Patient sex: F
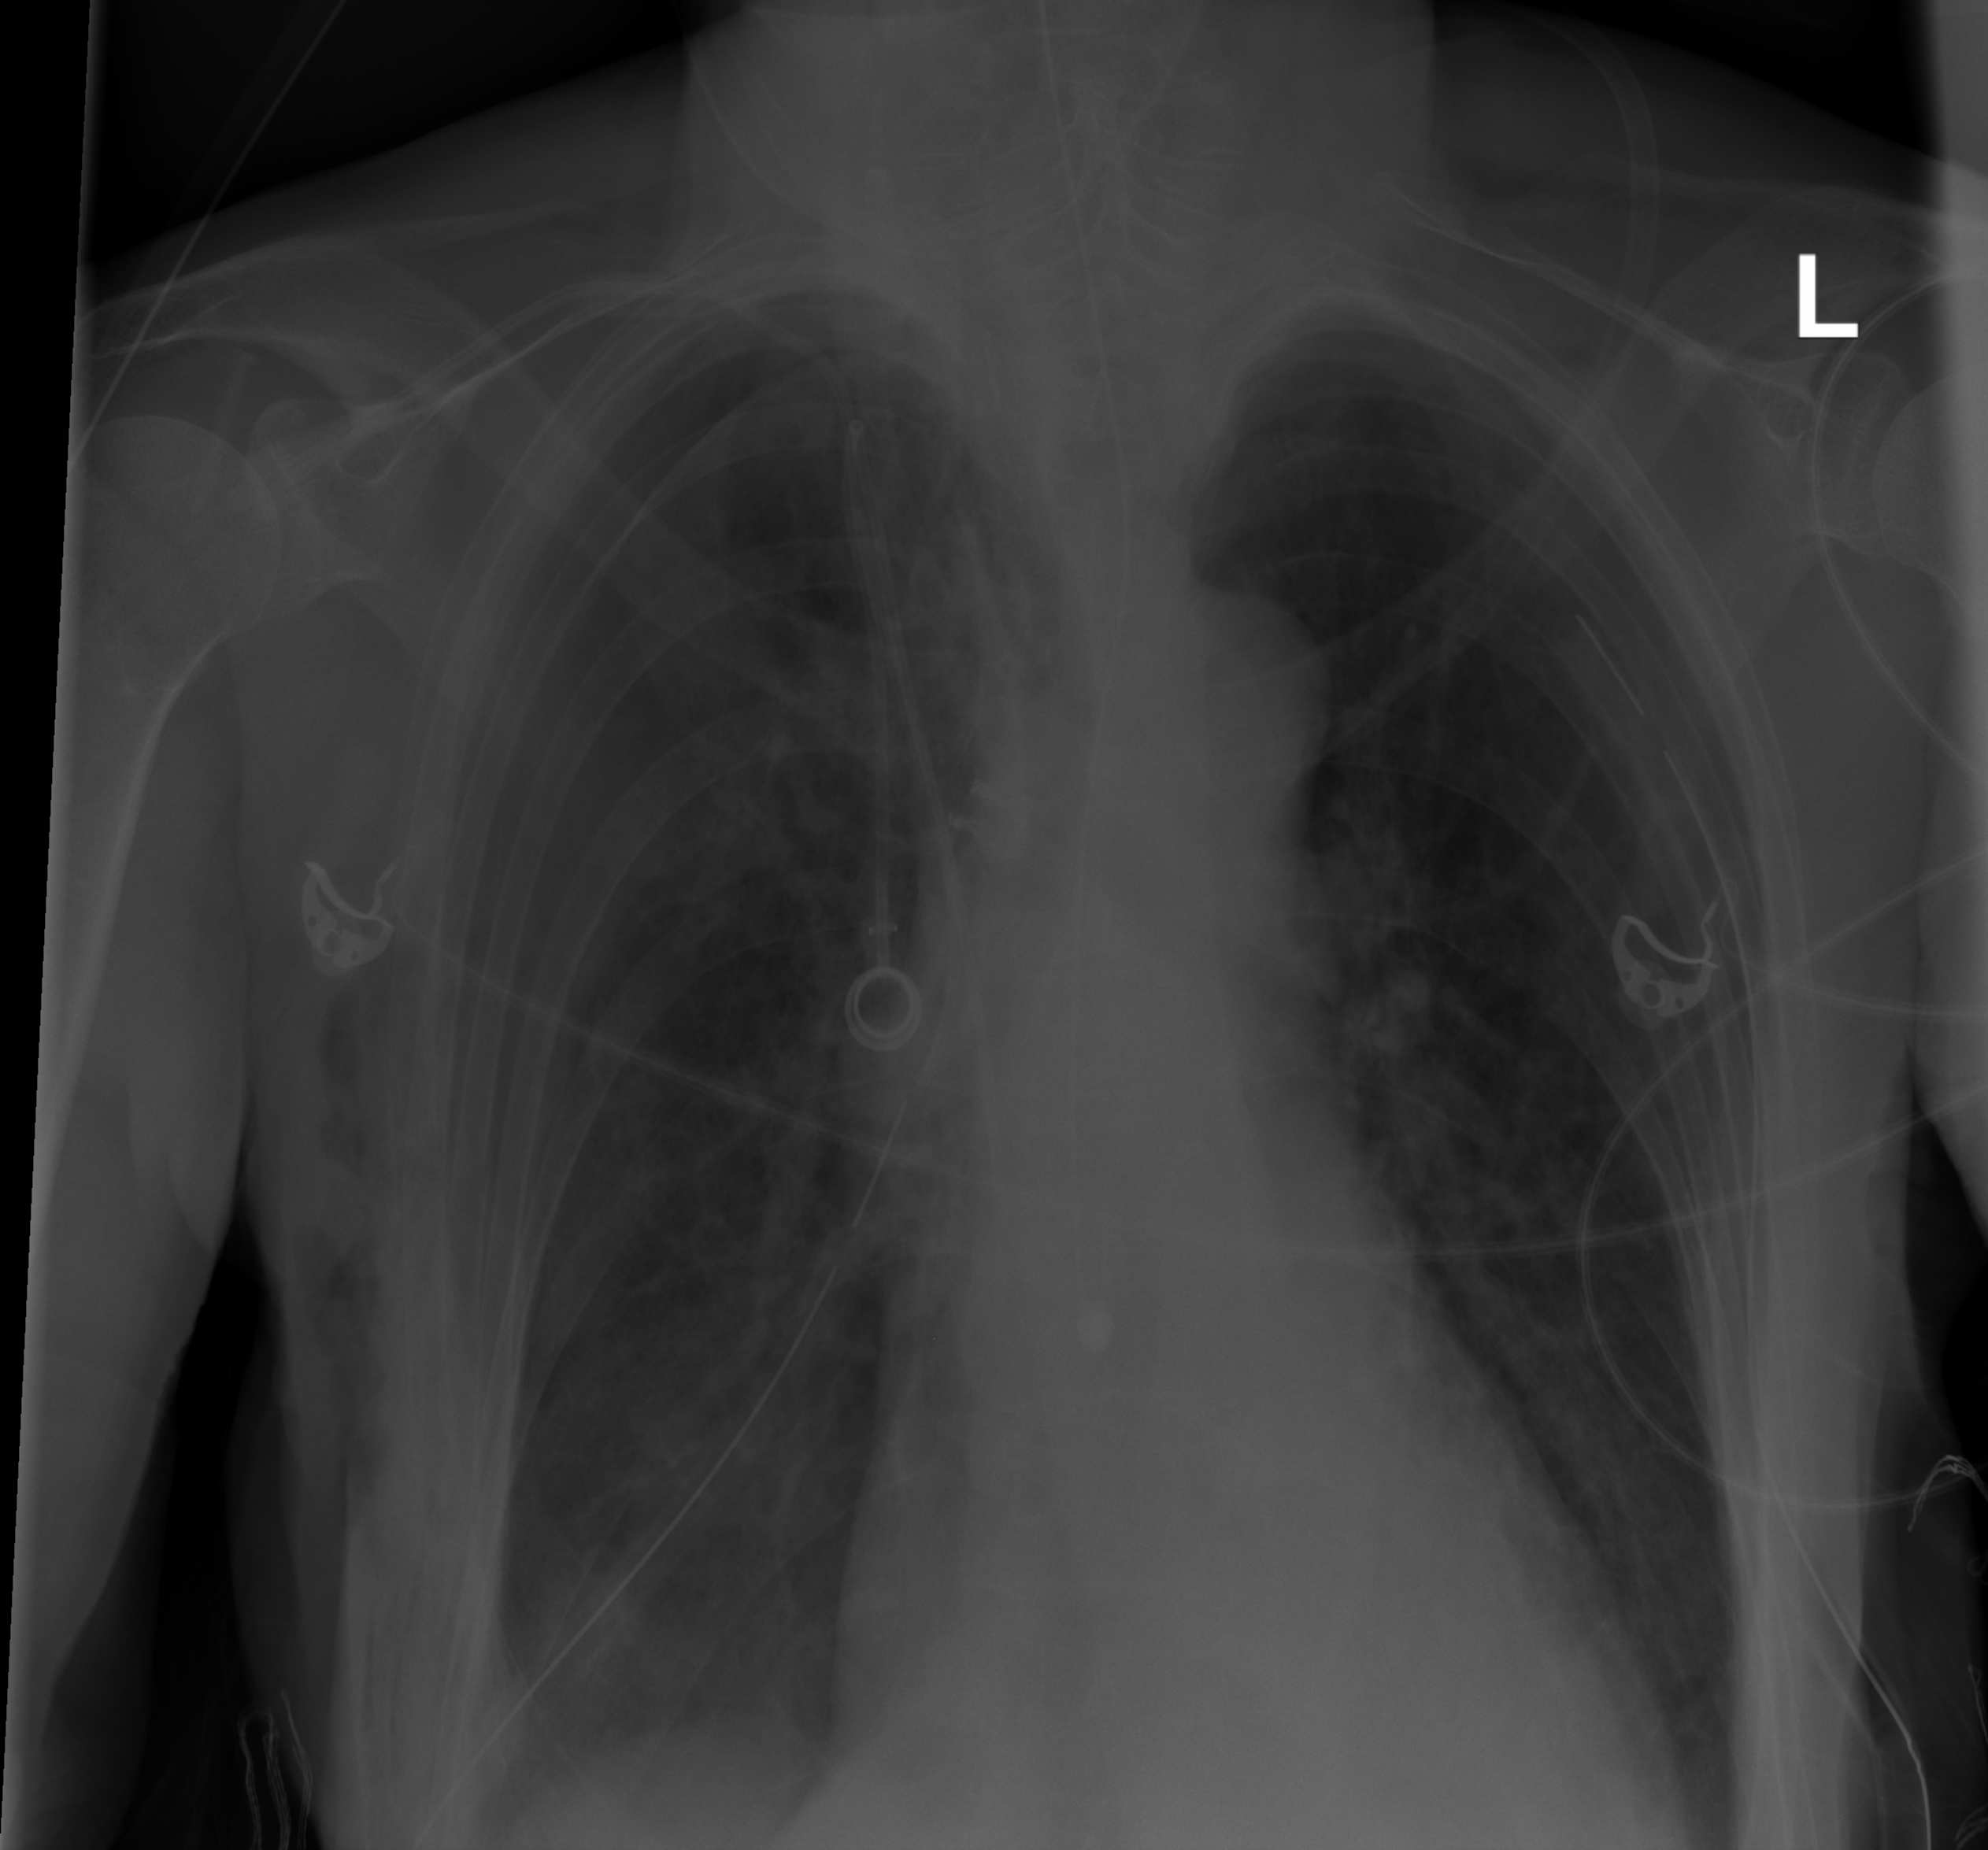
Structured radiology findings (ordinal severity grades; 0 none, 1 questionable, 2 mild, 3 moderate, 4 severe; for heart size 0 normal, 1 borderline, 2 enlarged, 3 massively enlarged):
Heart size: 0
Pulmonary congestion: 2
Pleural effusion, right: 0
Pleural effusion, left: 0
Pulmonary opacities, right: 2
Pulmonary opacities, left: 0
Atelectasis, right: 2
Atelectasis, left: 0